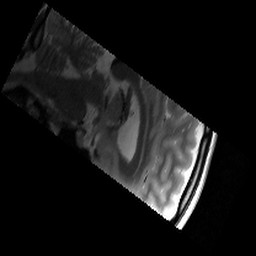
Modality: T2w
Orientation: sagittal
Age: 26
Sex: male
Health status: healthy
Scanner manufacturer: siemens
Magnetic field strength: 3 T
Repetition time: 7.09 s
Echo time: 0.064 s